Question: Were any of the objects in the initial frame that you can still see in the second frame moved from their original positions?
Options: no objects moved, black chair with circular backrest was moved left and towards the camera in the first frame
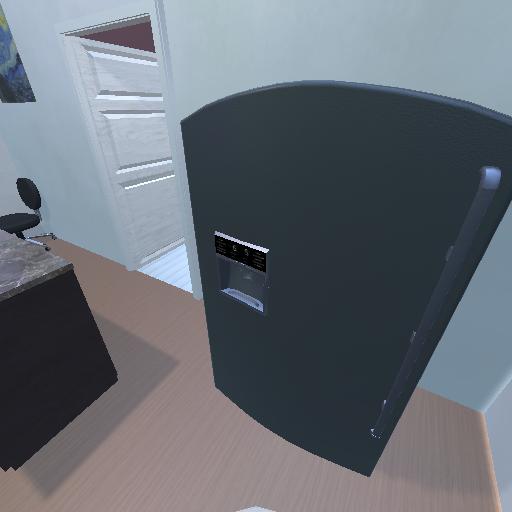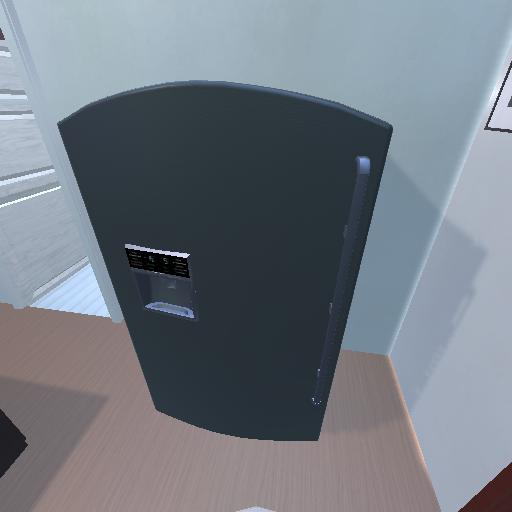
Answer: no objects moved